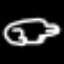
Label: frog